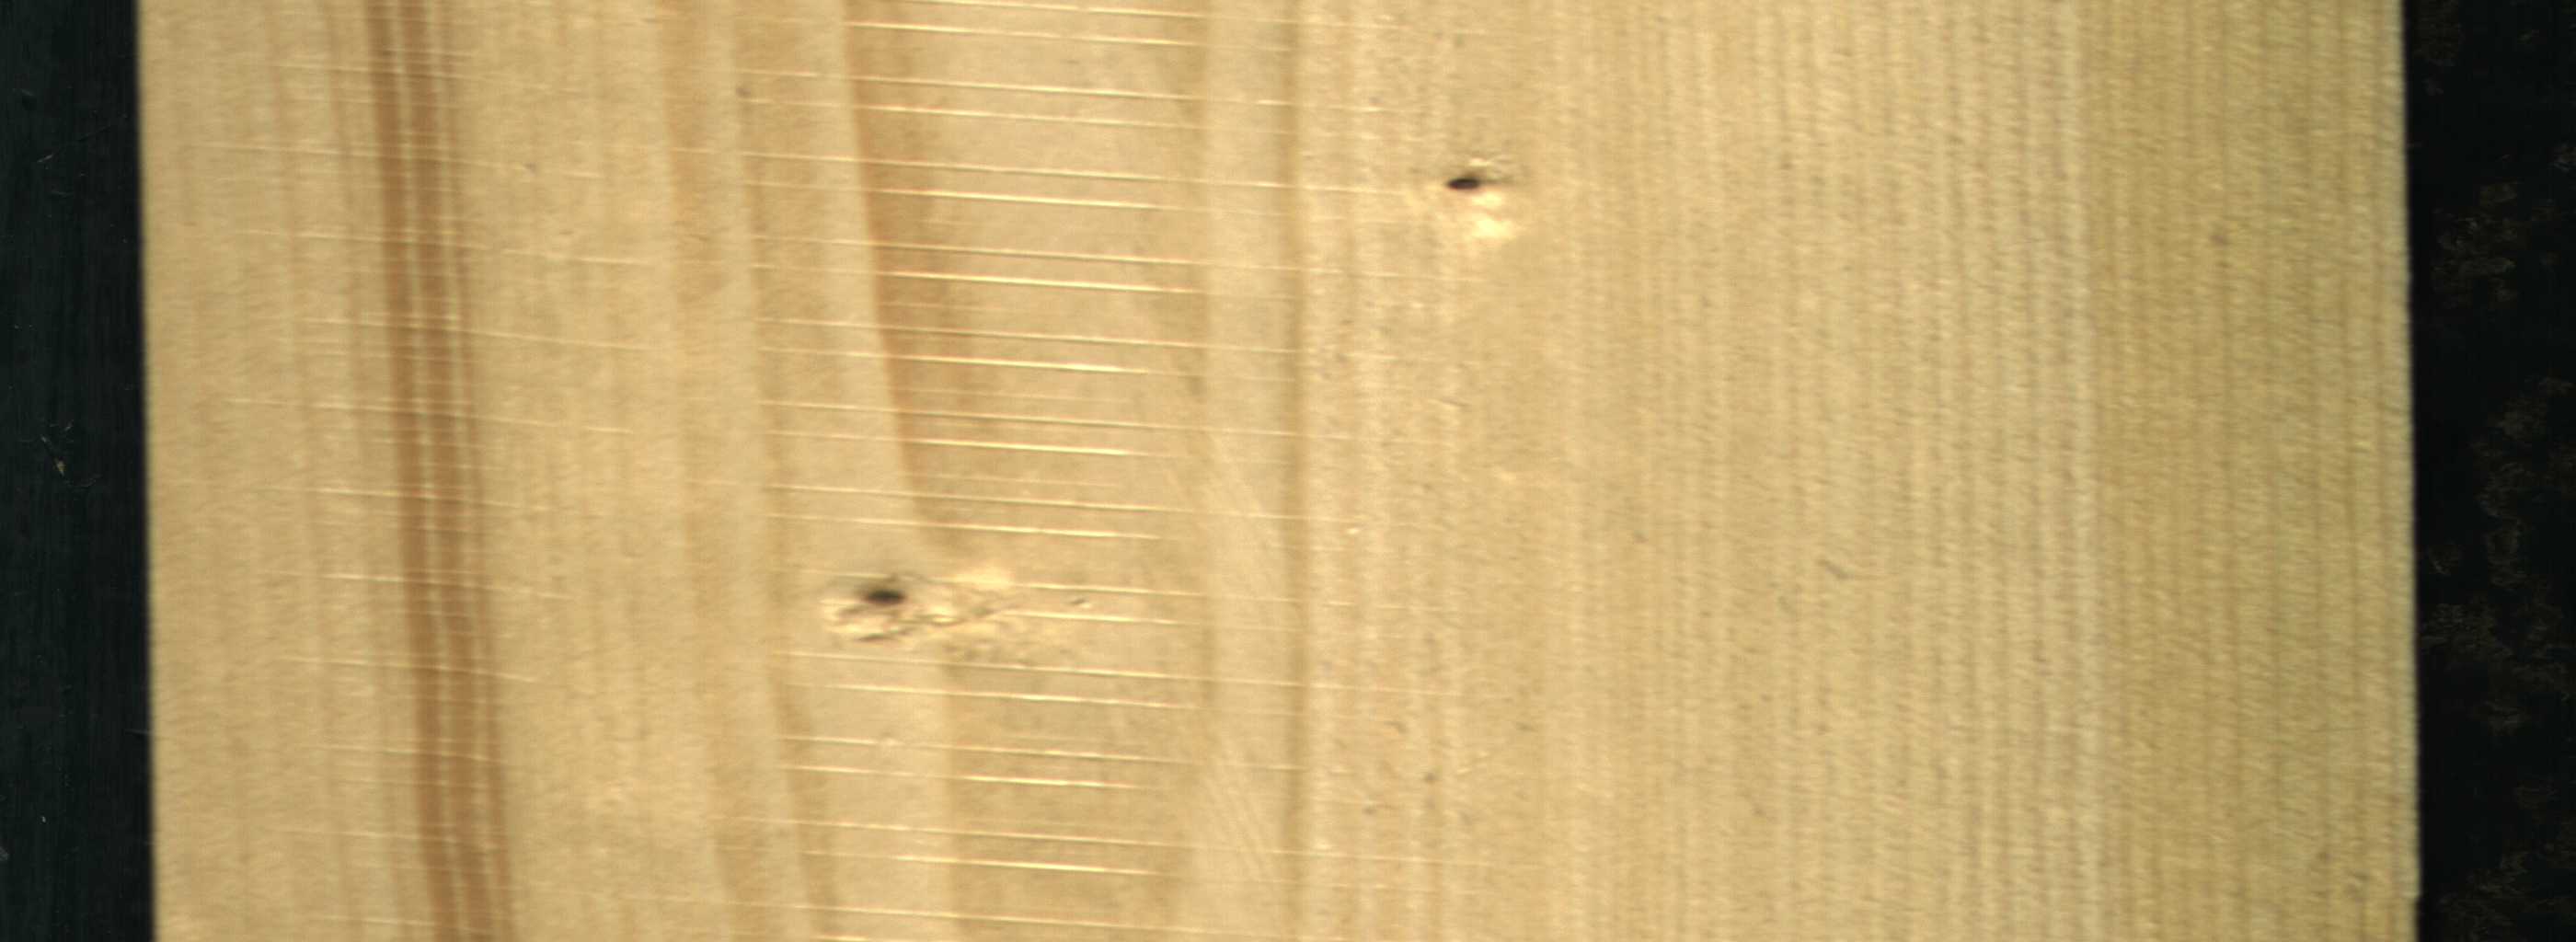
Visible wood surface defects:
Dead_Knot
Live_Knot